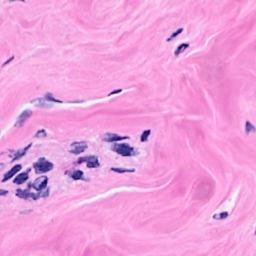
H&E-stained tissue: Breast